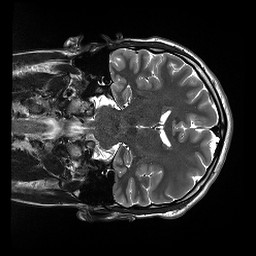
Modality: T2w
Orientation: coronal
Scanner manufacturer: siemens
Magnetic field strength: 3 T
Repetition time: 13.52 s
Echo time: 0.088 s